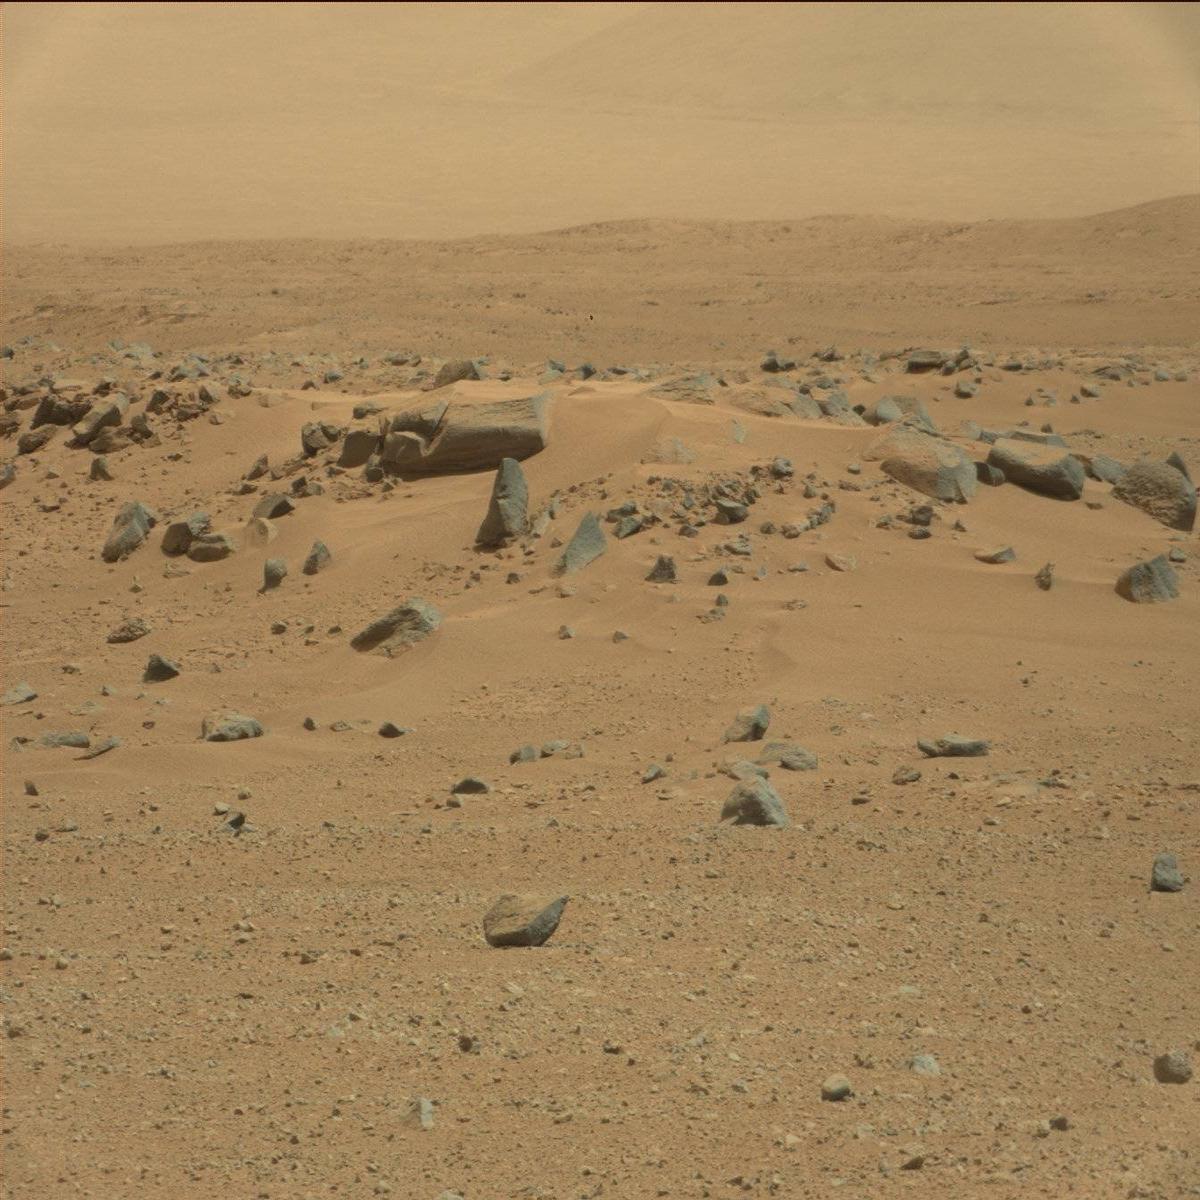
Terrain classes present: Bedrock, Ridge, Rock, Sand / Soil